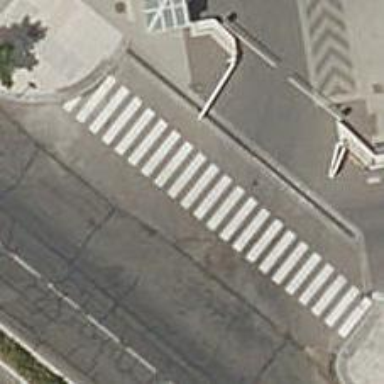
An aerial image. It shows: Unmarked crossing with zebra reference on footway.